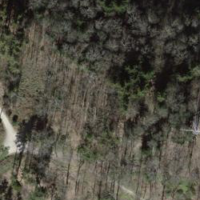
EUNIS habitat code: 41
Species observed at this site:
Cirsium arvense